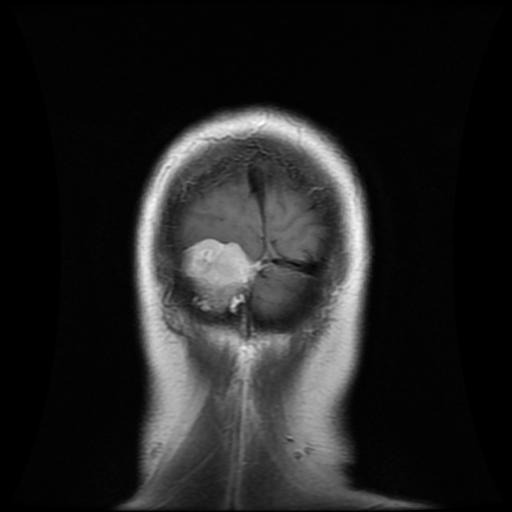
Label: meningioma